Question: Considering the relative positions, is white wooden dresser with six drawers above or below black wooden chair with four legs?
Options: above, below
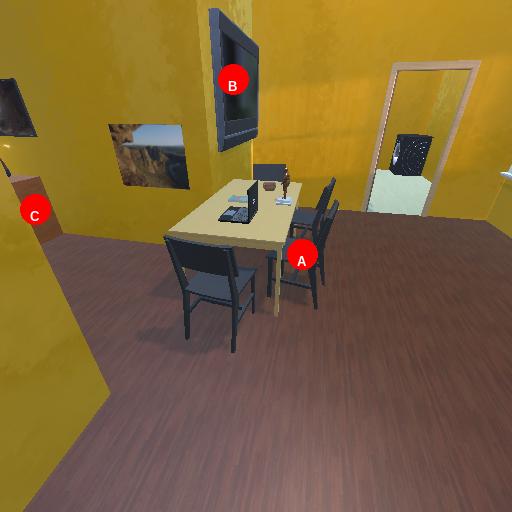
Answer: above